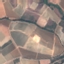
Land use / land cover class: PermanentCrop